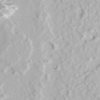
Label: not_dusty